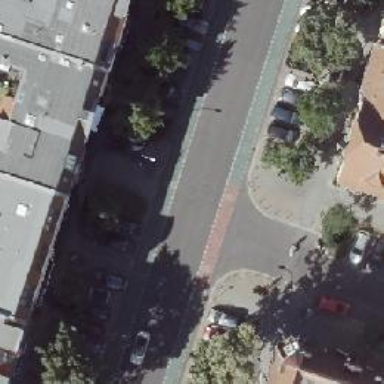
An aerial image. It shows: Unmarked road crossing with kerb extensions on both sides.